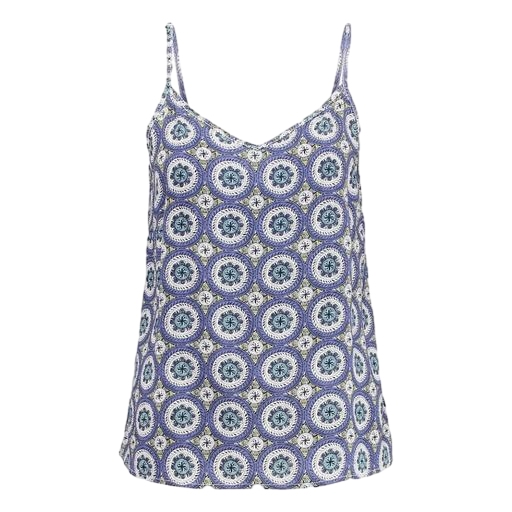
blue layla printed cami, blue printed tank, blue eloise printed tank, white background